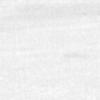
Label: no_change